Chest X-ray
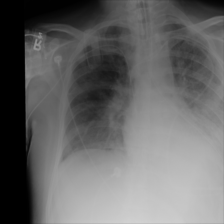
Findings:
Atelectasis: negative
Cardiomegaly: negative
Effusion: negative
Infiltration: positive
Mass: negative
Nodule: negative
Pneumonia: negative
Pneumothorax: negative
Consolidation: positive
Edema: negative
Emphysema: negative
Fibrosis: negative
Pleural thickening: negative
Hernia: negative